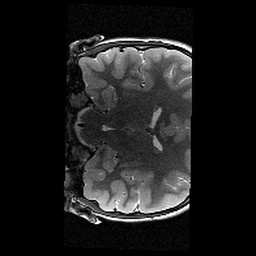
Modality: T2w
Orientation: coronal
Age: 11
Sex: female
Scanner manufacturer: siemens
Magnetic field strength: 3 T
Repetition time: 9.23 s
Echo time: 0.067 s